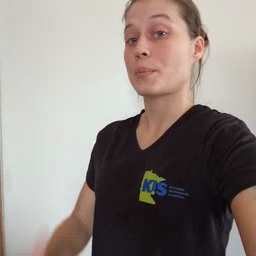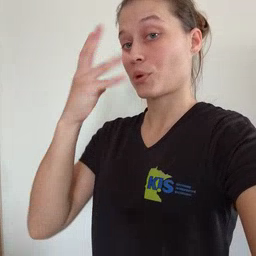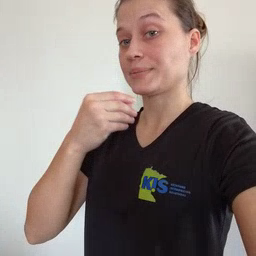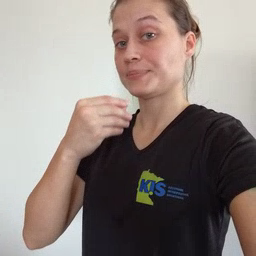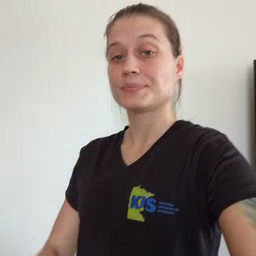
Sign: pretty